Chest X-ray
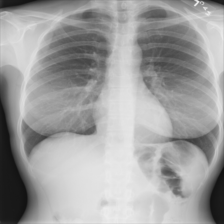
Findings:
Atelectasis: negative
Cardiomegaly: negative
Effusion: negative
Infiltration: negative
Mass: negative
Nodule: negative
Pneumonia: negative
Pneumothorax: negative
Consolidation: negative
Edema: negative
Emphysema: negative
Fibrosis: negative
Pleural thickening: negative
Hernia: negative